Interaction volume radius: 10 \u00c5
Interaction volume height: 20 \u00c5
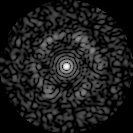
Disorder parameter: 0.7605